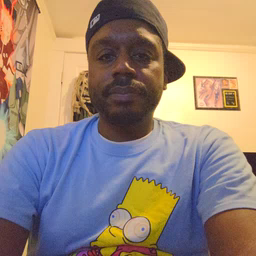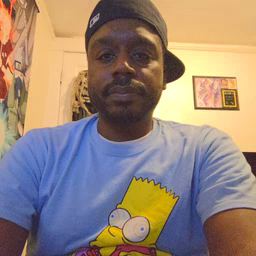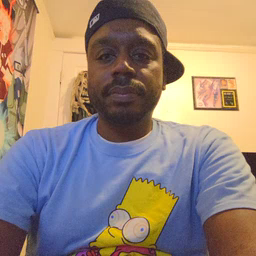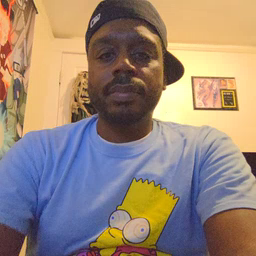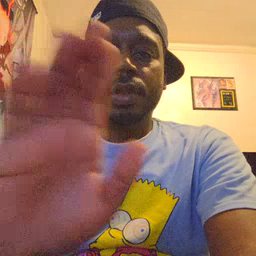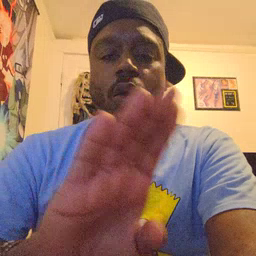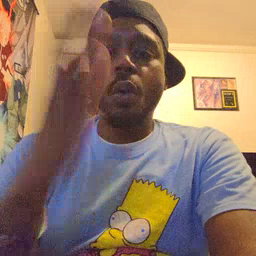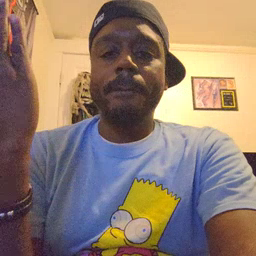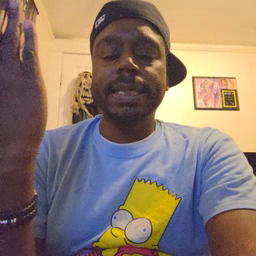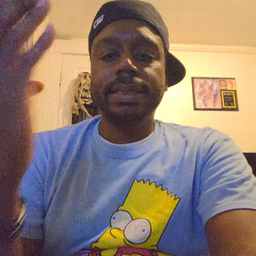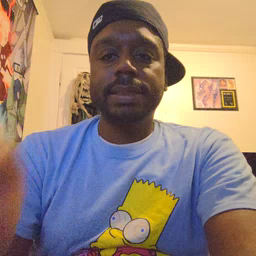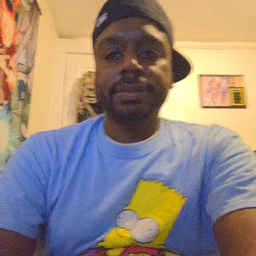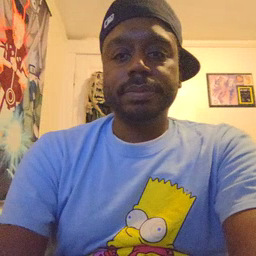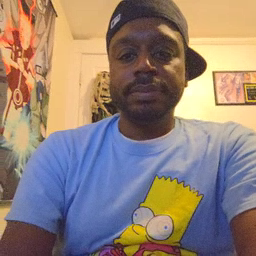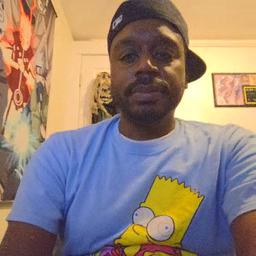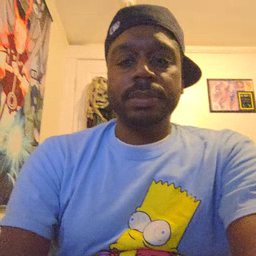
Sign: open